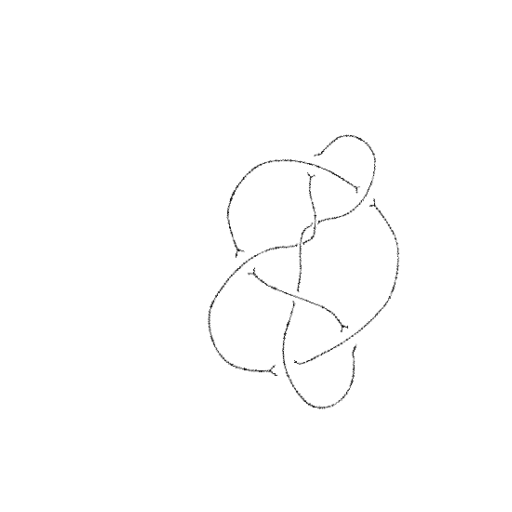
Crossing number: 8